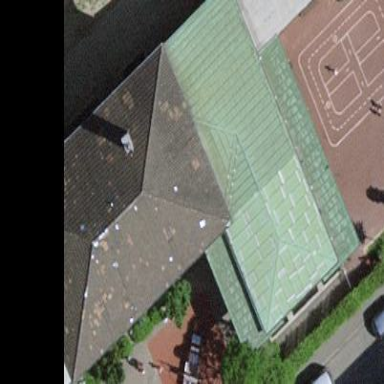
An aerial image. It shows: School.